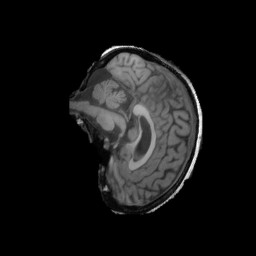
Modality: T1w
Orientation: sagittal
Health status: ill
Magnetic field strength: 3 T